Question: A very good day to all .
I was suppoused to develop a UI Mock as shown in the figure .
Could anybody please guide me what UI Framework is best suited for this kind of Requirement .
As you can see , ther is a Result display as well as Pagination suppourt required .
Choosing framework is currently my choice .
Thanks a lot .

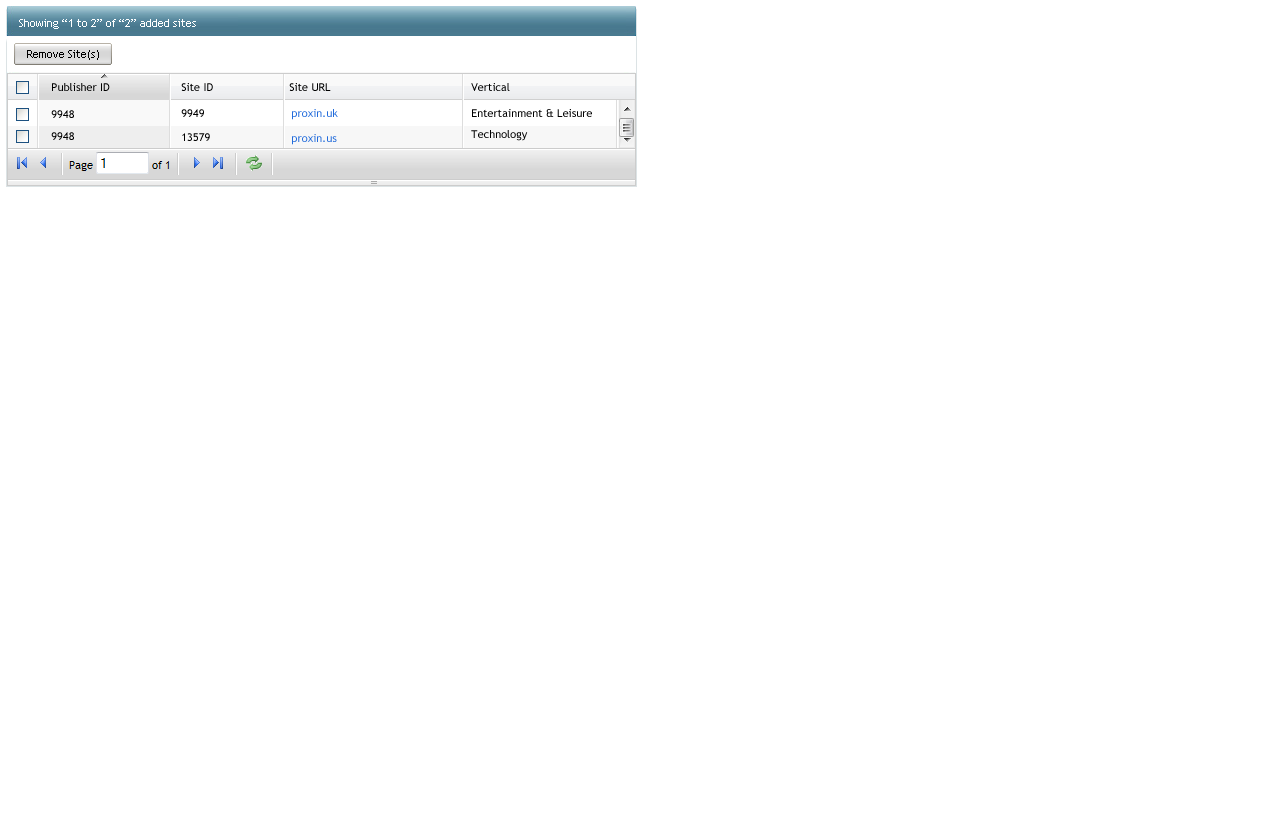
Answer: jQuery Flexigrid can be used for that.. <URL>